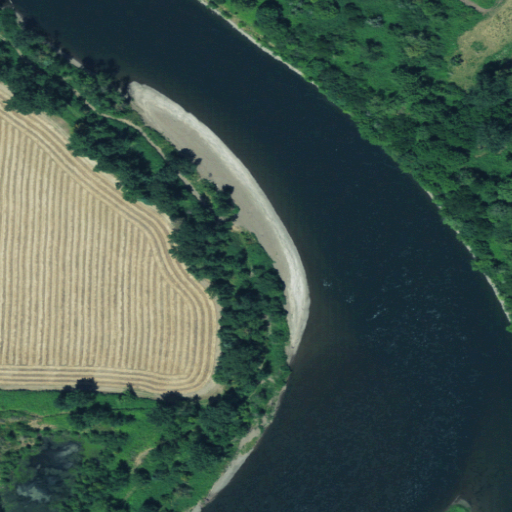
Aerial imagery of bar in Oregon named Tompkins Bar containing open water, herbaceous wetlands, cultivated crops, shrub, barren land, woody wetlands, pasture, and grassland